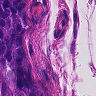
Metastatic tissue present: yes